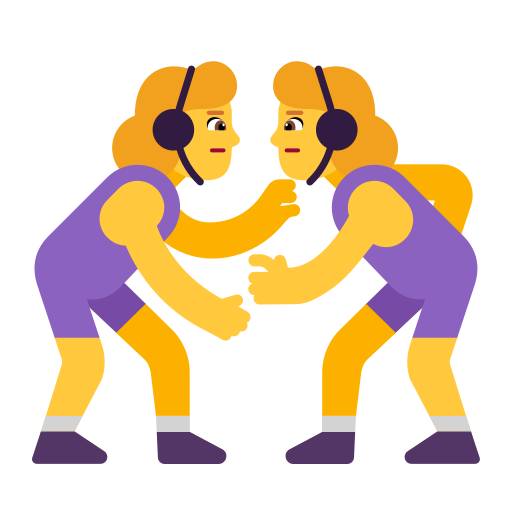
woman wrestling flat default